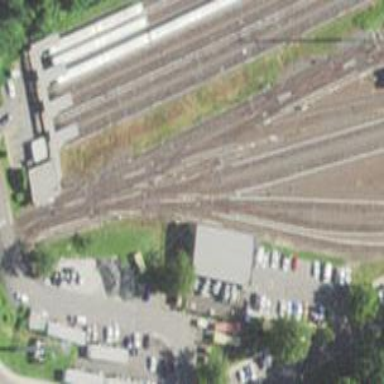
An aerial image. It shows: Electrified rail service yard.